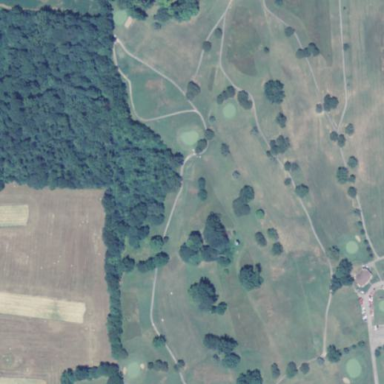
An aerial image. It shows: Golf course.